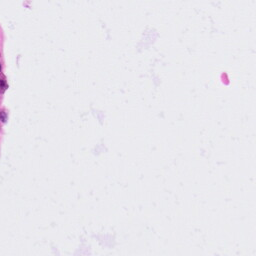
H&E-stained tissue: Lung